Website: macys
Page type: account-selection
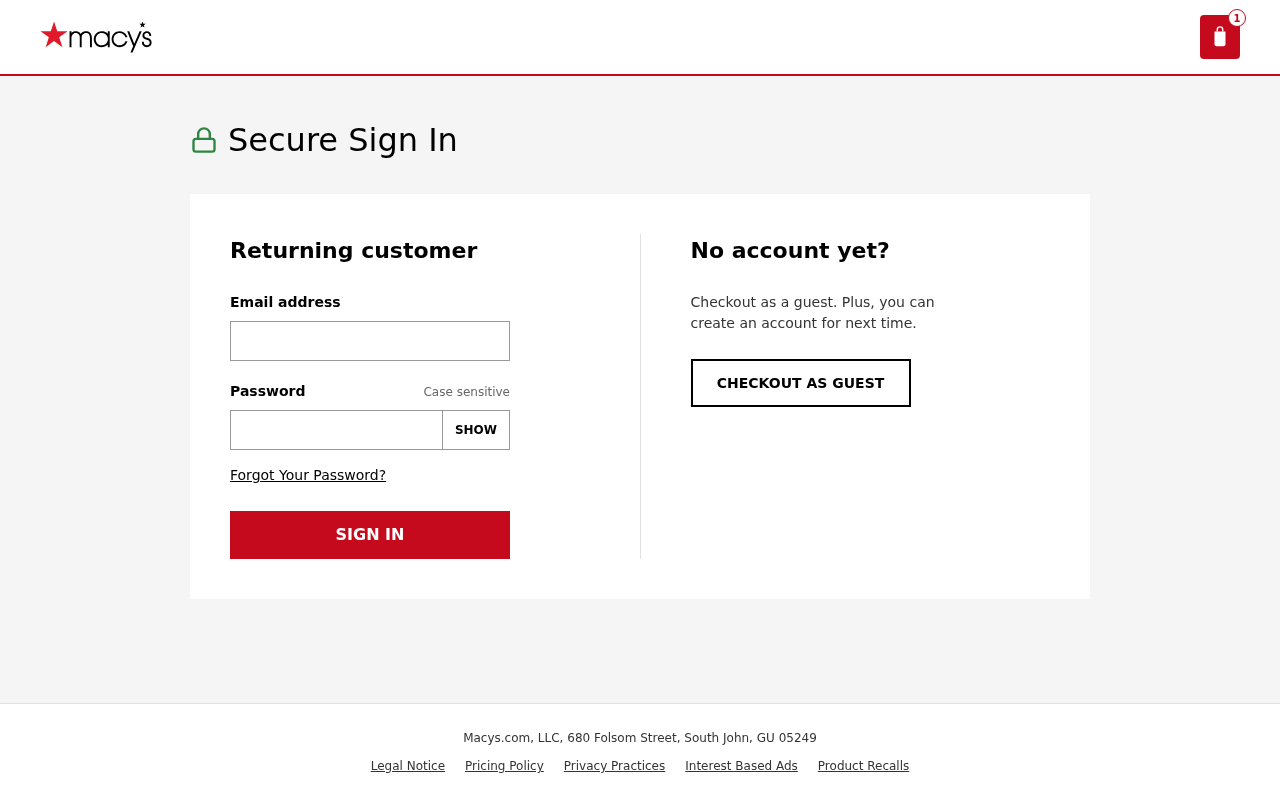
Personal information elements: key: PII_EMAIL
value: csmith@hotmail.com
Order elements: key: ORDER_NUM_ITEMS
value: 1